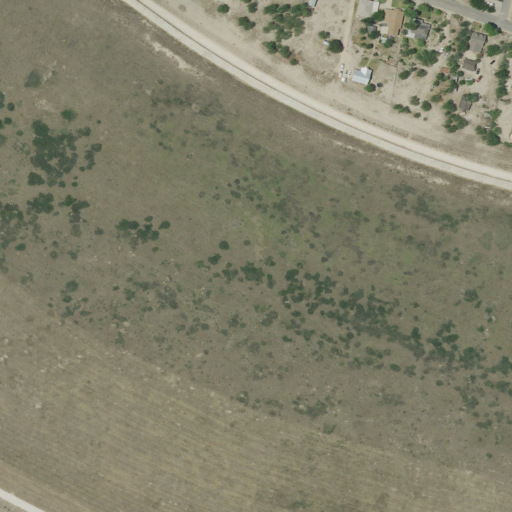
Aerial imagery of levee in Texas named Granjeno Banco Number Forty-four containing pasture, low intensity development, grassland, open development, medium intensity development, and barren land